Interaction volume radius: 5 \u00c5
Interaction volume height: 10 \u00c5
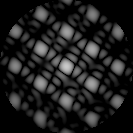
Disorder parameter: 0.04598